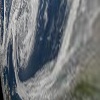
Label: cloud